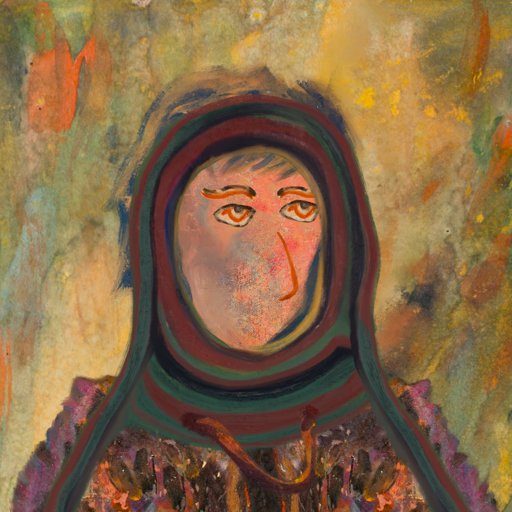
Background: Comrade, Head And Neck Side: Irani, Face Side: Experience, Bust: Gypsy_Queen, Hair Side: In_The_Sun, Head Accessory: After_Raid_Scarf, Second Necklace: Comrade, Necklace: Blank, Baby: Blank